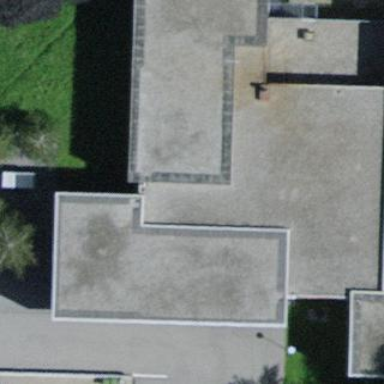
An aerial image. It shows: School building.